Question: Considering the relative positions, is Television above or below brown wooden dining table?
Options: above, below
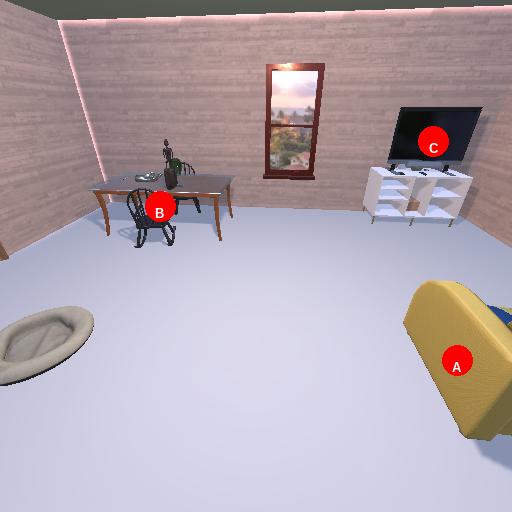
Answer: above